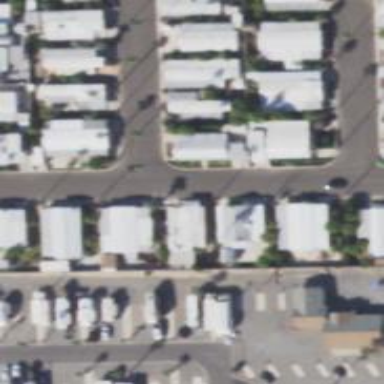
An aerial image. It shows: Living street.